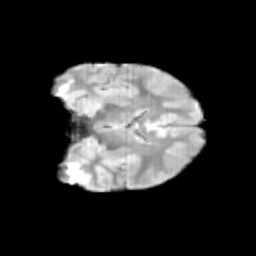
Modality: T2w
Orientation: coronal
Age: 9
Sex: male
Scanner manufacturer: siemens
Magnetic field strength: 3 T
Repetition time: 3.8 s
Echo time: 0.07 s